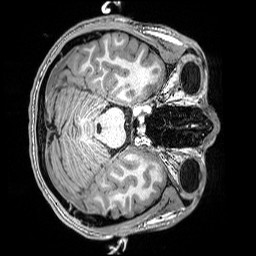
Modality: T1w
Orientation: axial
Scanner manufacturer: siemens
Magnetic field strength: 3 T
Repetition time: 2.5 s
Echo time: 0.00343 s